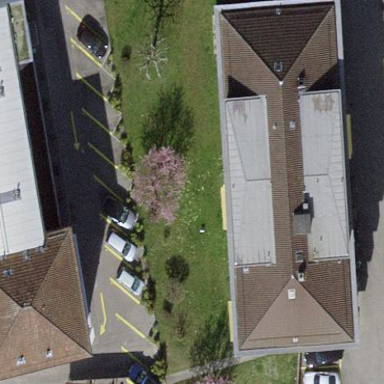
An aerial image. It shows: Hipped roof on apartment building.